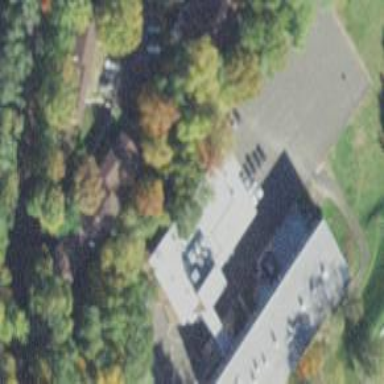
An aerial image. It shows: Part of building is shown in the image.